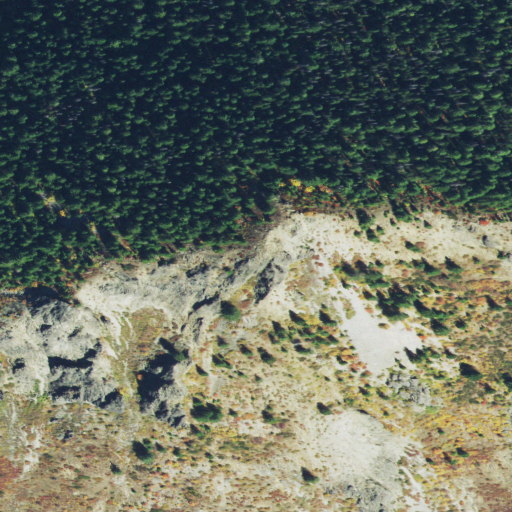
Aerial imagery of mountain in Idaho named Little Weitas Butte containing shrub, evergreen forest, and grassland